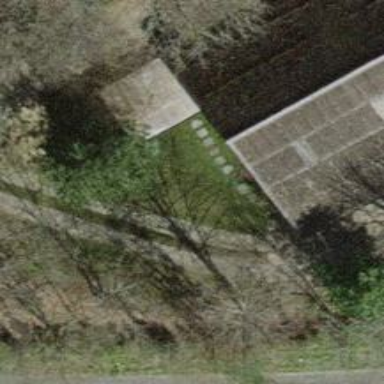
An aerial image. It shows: Driveway.